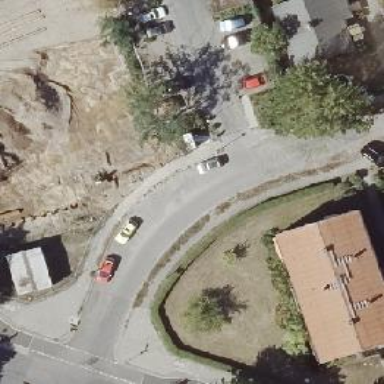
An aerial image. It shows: Residential road with asphalt surface and separate sidewalk.